Question: I'm working on an IME for Android and for that purpose I've created a custom view.
I'm setting up the view in an XML file like this:
'''
<com.paldepind.mykeyboard.KeyboardView
xmlns:android="http://schemas.android.com/apk/res/android"
android:layout_height="wrap_content"
android:layout_width="match_parent"
/>
'''
I want the view to be 40% the height of the screen. Thus in my custom view I'm overriding the 'onMeasure' method that views have:
'''
@Override
protected void onMeasure(int widthMeasureSpec, int heightMeasureSpec) {
int height = (int) (View.MeasureSpec.getSize(heightMeasureSpec) * .4);
setMeasuredDimension(widthMeasureSpec,
View.MeasureSpec.makeMeasureSpec(height,
View.MeasureSpec.EXACTLY));
}
'''
When viewed on the phone the view correctly begins 60% down on the screen - but it is then being cut off a little further down as shown in the screenshot below.

If I change the '.4' in my code above to just '1' the view does however fill up the entire screen as expected. It seems that the lower the number is, the more of the view is being cut off.
I really can't figure out why this wouldn't work. Any help is much appreciated!
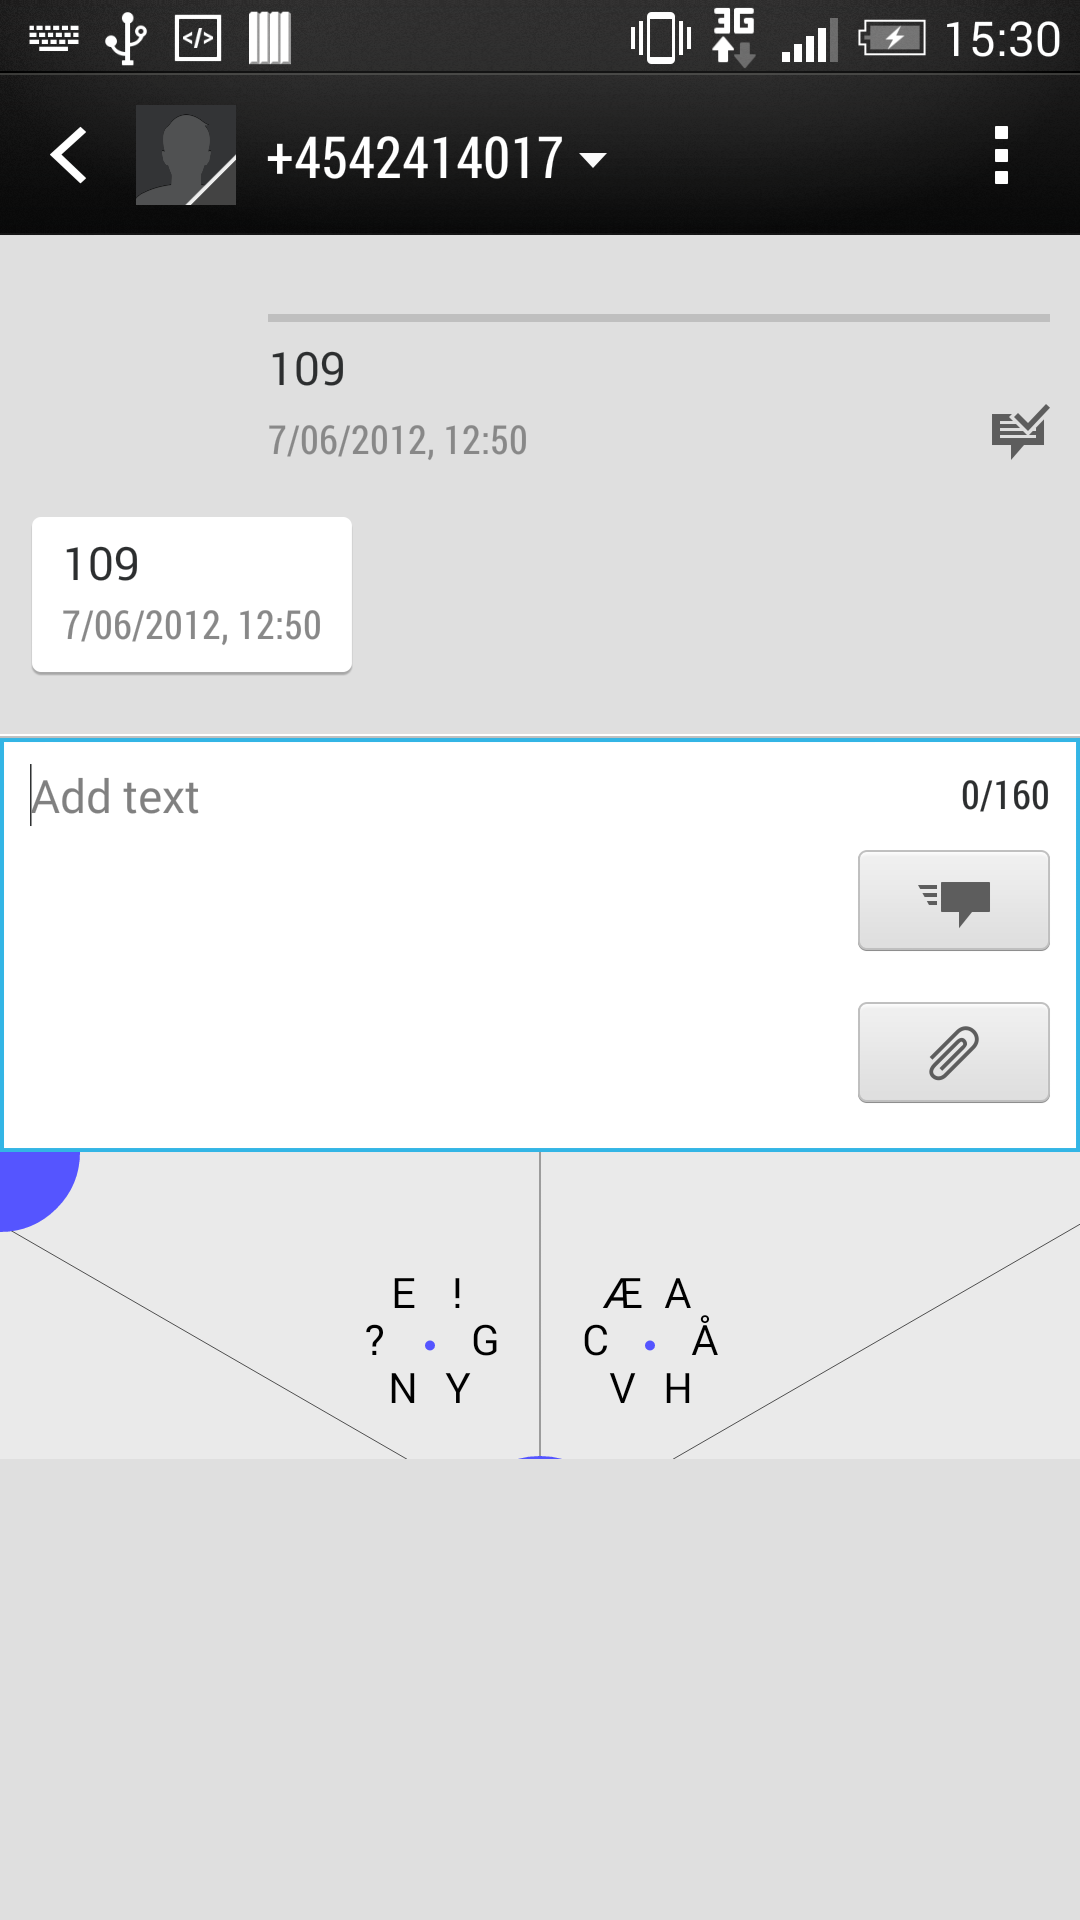
Answer: It seems that the 'onMeasure' method was for some reason begin called twice. The first time the 'heightMeasureSpec' parameter was equal to the screen size and the second time the parameter was set to the before set height of the view. Thus the view ended up being only 40% off 40% of the screen size.
I have fixed the issue by getting the screen size specifically in the 'onMeasure' method call:
'''
@Override
protected void onMeasure(int widthMeasureSpec, int heightMeasureSpec) {
WindowManager wm = (WindowManager) getContext().getSystemService(Context.WINDOW_SERVICE);
Display display = wm.getDefaultDisplay();
Point size = new Point();
display.getSize(size);
int height = (int) (size.y * .4);
setMeasuredDimension(widthMeasureSpec,
View.MeasureSpec.makeMeasureSpec(height, View.MeasureSpec.EXACTLY));
}
'''